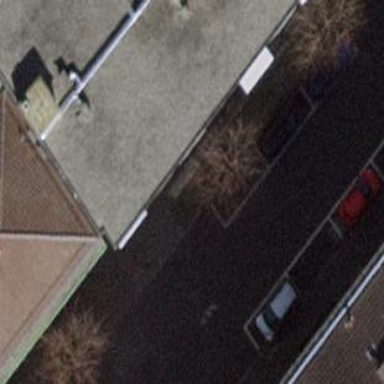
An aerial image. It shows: Parking area with surface.